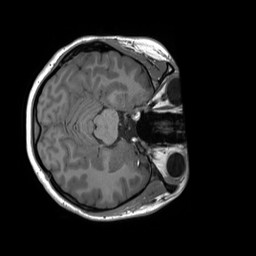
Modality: T1w
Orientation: axial
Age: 21
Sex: female
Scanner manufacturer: siemens
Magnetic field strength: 3 T
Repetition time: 1.8 s
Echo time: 0.00232 s